Interaction volume radius: 5 \u00c5
Interaction volume height: 15 \u00c5
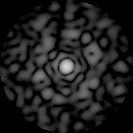
Disorder parameter: 0.7372